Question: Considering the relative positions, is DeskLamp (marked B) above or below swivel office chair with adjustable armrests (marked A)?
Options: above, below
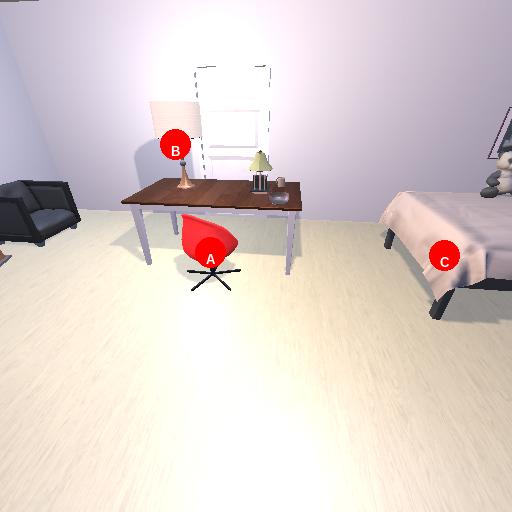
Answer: above